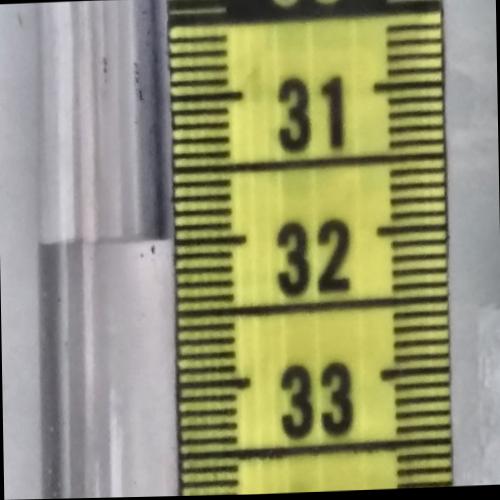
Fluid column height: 32.0 cm